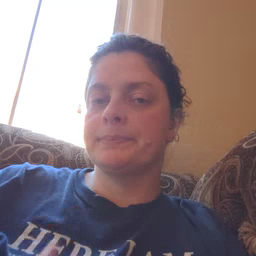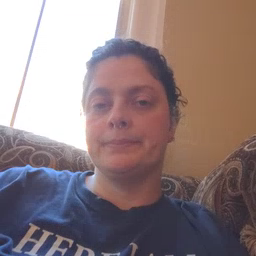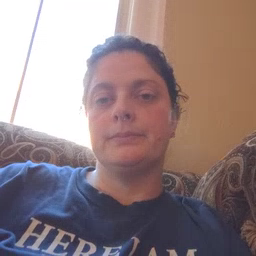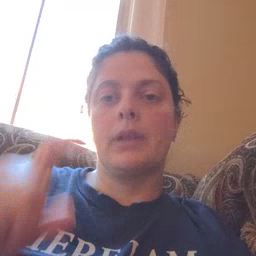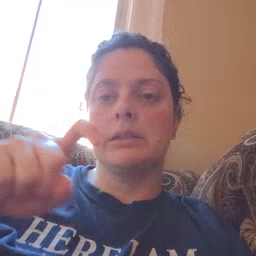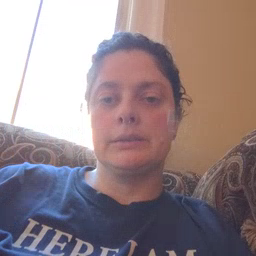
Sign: closet